Question: I have next problem. I want to create page with title (at top of page) and menu (at center of page). There is my code:
'''
package org.crabar.views;
import com.vaadin.annotations.Theme;
import com.vaadin.navigator.View;
import com.vaadin.navigator.ViewChangeListener;
import com.vaadin.ui.*;
import org.crabar.ViewController;
/**
* Created by Crabar on 01.11.2014.
*/
@Theme("mytheme")
public class StartView extends VerticalLayout implements View {
public StartView() {
setSizeFull();
setMargin(true);
createTitle();
createMenu();
}
private void createMenu() {
VerticalLayout menu = new VerticalLayout();
menu.setSpacing(true);
menu.setWidth(150, Unit.PIXELS);
menu.setHeightUndefined();
addComponent(menu);
setComponentAlignment(menu, Alignment.MIDDLE_CENTER);
Button startGameButton = new Button("Start game", new Button.ClickListener() {
@Override
public void buttonClick(Button.ClickEvent event) {
ViewController.getInstance().changeView(ViewController.GAME_VIEW);
}
});
startGameButton.setWidth(100, Unit.PERCENTAGE);
menu.addComponent(startGameButton);
Button achievementsButton = new Button("Achievements", new Button.ClickListener() {
@Override
public void buttonClick(Button.ClickEvent event) {
//
}
});
achievementsButton.setEnabled(false);
achievementsButton.setDescription("The achievements will be soon...");
achievementsButton.setWidth(100, Unit.PERCENTAGE);
menu.addComponent(achievementsButton);
}
private void createTitle() {
Label label = new Label("Craberoid 2.0");
label.setStyleName("title-style");
addComponent(label);
label.setWidth(null);
label.setHeight(null);
setComponentAlignment(label, Alignment.TOP_CENTER);
}
}
'''
All fine except menu's position at screen. It looks next:

So it not in center of the screen but between center and bottom. I spent few hours but didn't find how to set the menu at center and the title at top.
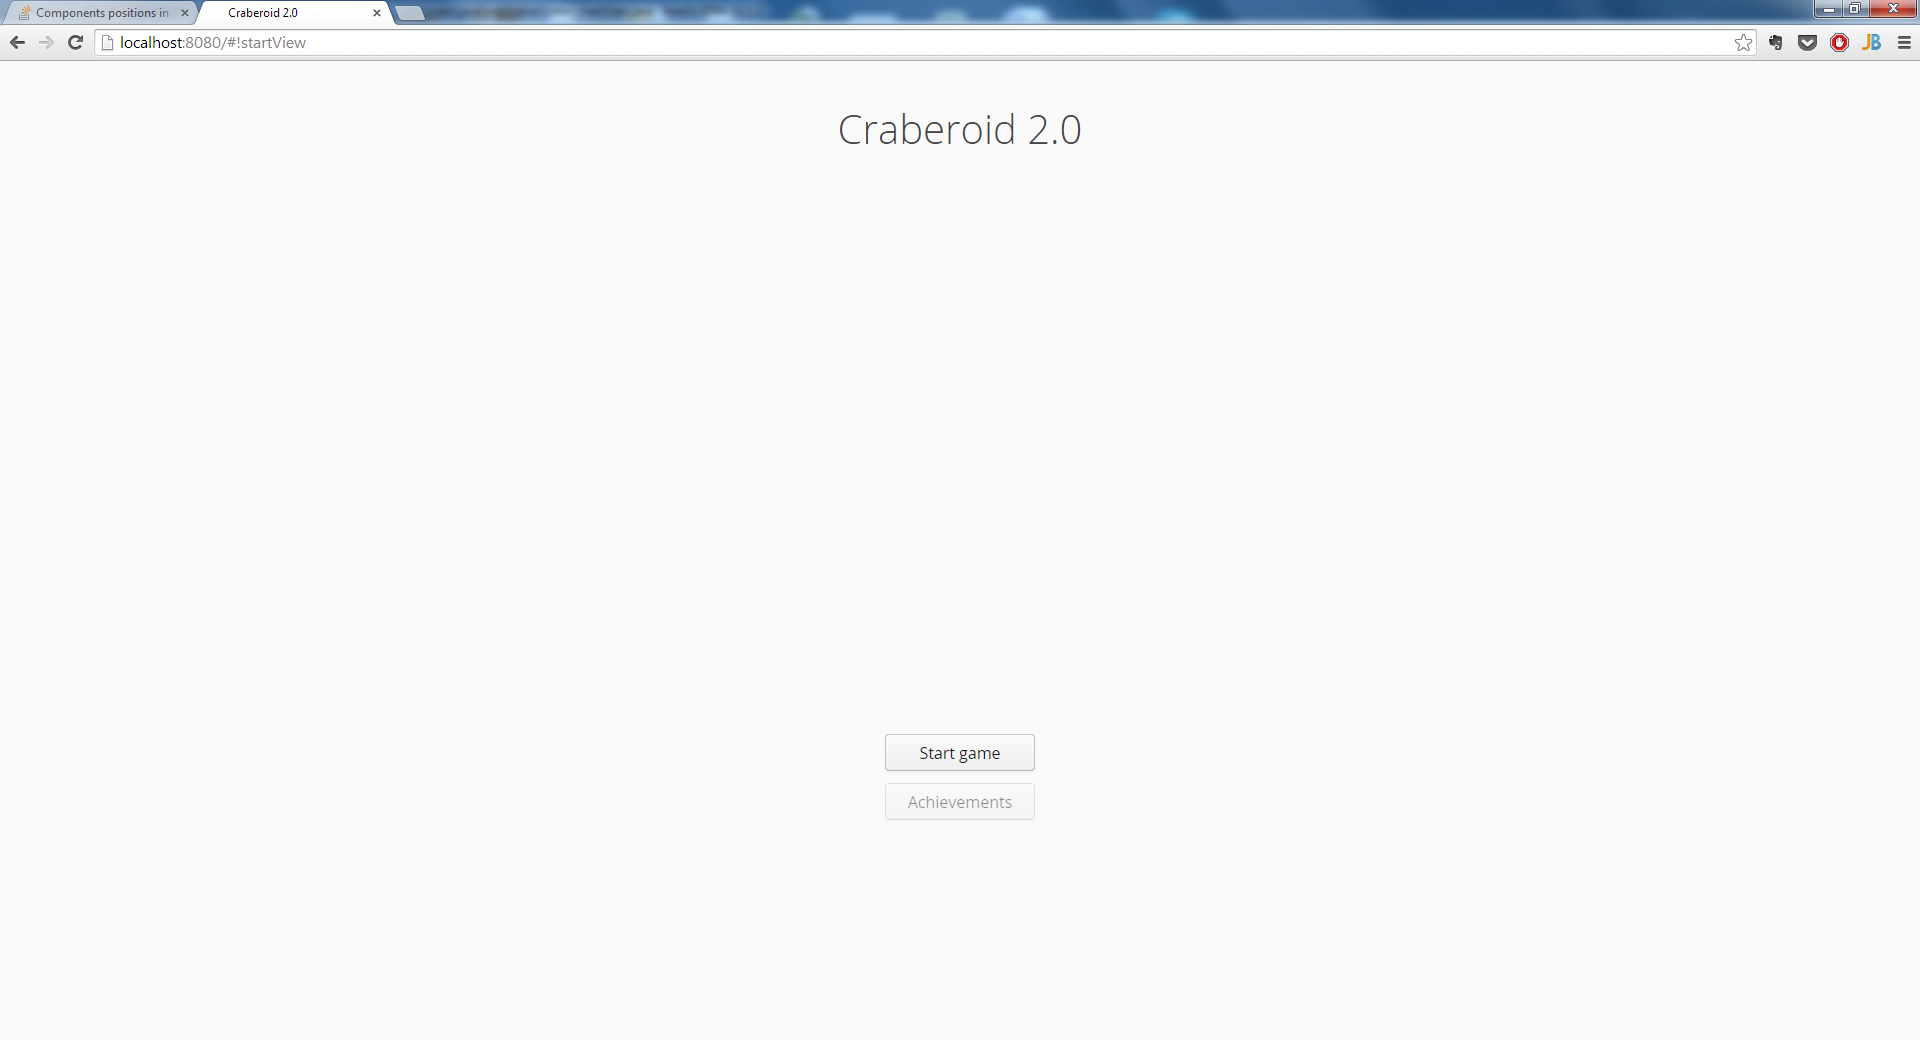
Answer: Alignment alone is not enough. The wrapping vertical layout will keep your two items at 50% height each. So you have to tell the layout, you allow the content to expand. You do this by calling 'setExpandRatio(menu, 1)' adding the menu to the layout. This will tell Vaadin to give the menu 100% within the layout.
From <URL>
> This method is used to control how excess space in layout is distributed among components. Excess space may exist if layout is sized and contained non relatively sized components don't consume all available space.Example how to distribute 1:3 (33%) for component1 and 2:3 (67%) for component2 : '''
layout.setExpandRatio(component1, 1);
layout.setExpandRatio(component2, 2);
'''
If no ratios have been set, the excess space is distributed evenly among all components.Note, that width or height (depending on orientation) needs to be defined for this method to have any effect.